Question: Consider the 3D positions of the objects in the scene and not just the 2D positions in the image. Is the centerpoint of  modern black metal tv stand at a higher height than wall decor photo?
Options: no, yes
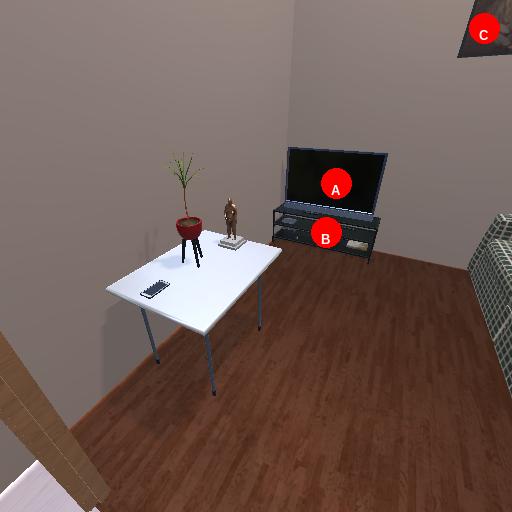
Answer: no